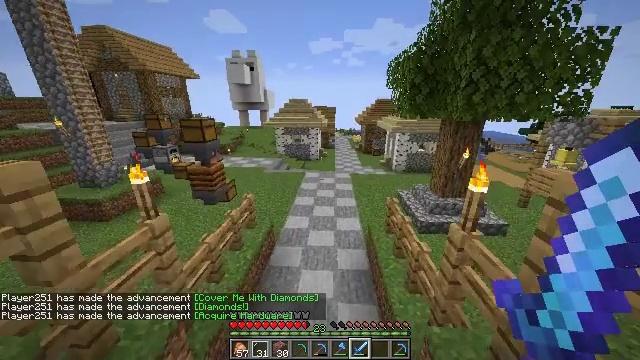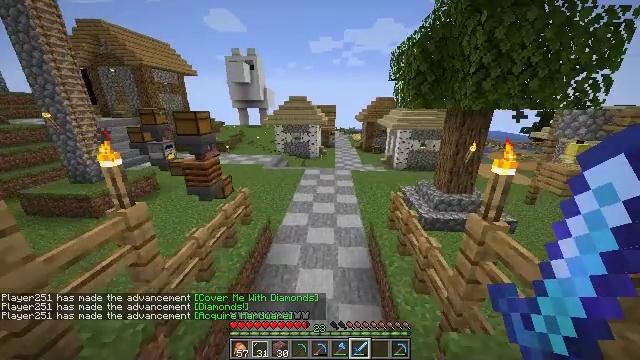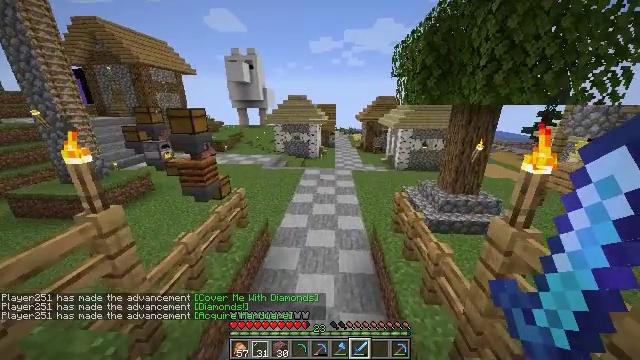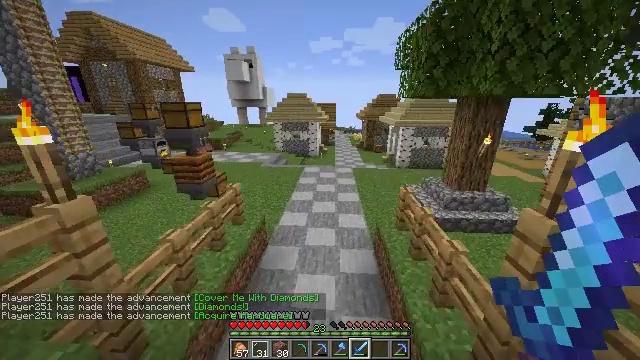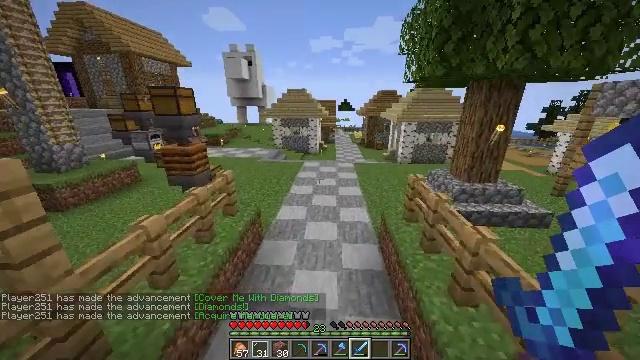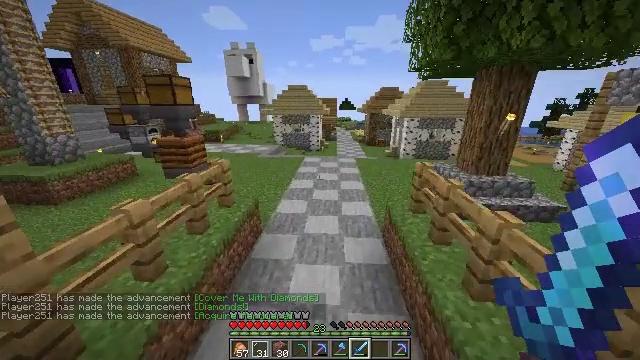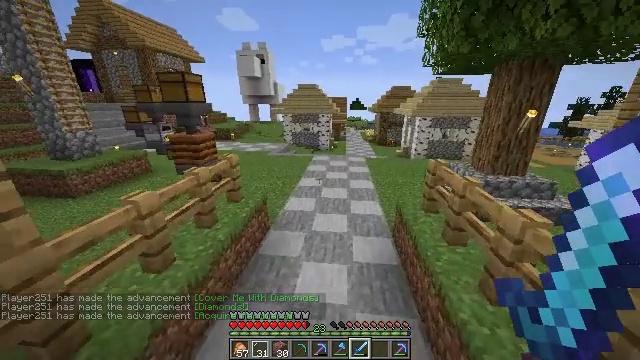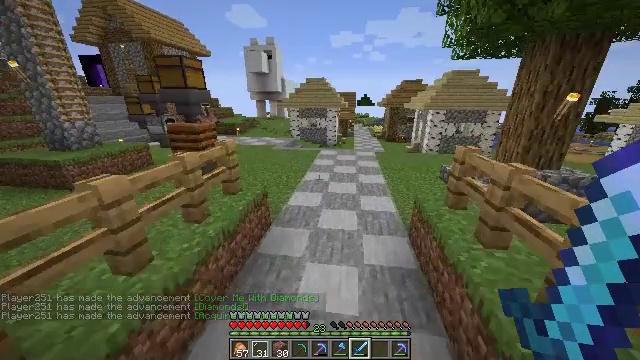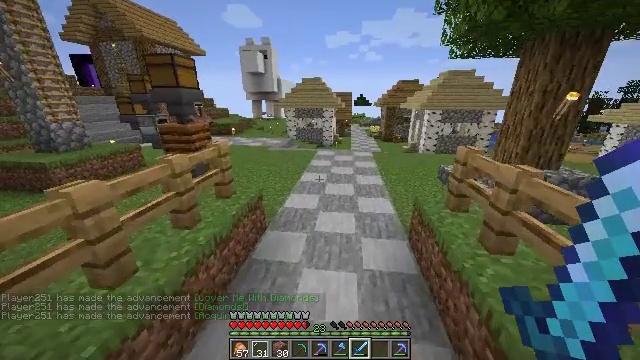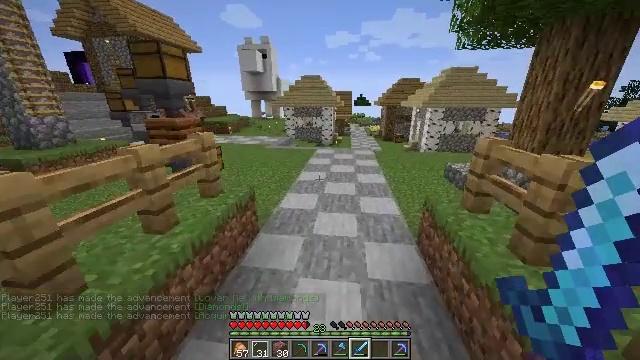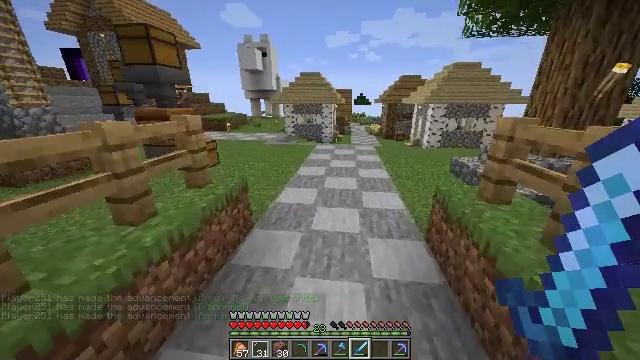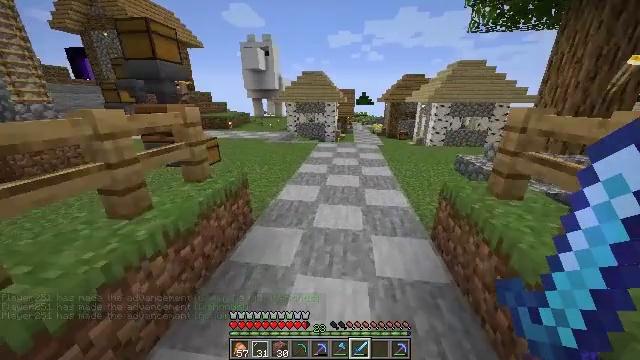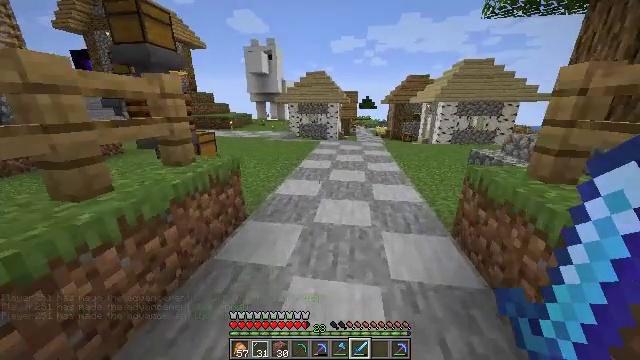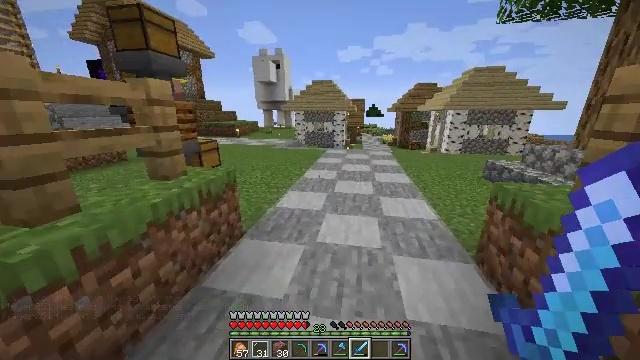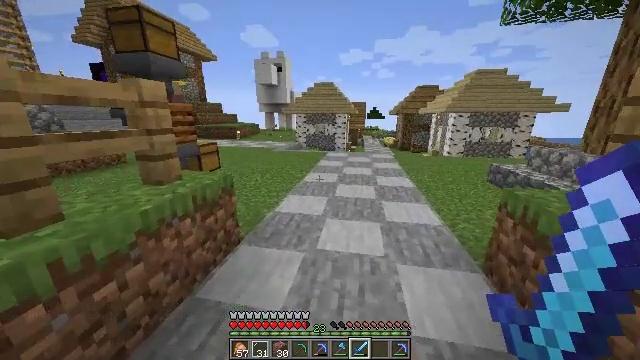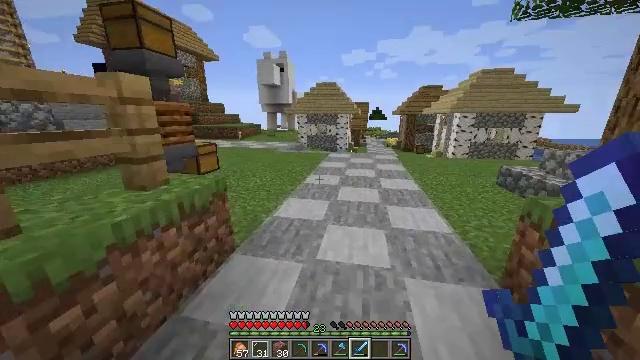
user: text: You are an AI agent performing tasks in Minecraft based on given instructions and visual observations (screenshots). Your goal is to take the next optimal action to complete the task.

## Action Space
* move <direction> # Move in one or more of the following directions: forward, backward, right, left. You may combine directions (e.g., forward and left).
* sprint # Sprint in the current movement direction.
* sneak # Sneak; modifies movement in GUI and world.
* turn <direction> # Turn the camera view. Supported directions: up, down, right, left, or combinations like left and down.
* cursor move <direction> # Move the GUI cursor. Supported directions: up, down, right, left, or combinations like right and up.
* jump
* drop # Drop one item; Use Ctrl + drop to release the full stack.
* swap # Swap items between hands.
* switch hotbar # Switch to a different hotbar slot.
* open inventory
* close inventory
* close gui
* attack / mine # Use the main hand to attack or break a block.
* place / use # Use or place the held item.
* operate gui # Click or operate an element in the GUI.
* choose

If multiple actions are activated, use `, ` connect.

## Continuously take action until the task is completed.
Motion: motion action
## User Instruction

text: Open your crafting interface to make an emerald.
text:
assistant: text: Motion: move forward
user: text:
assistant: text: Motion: move forward, jump
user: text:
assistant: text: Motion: move forward, jump
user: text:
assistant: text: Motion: move forward, jump
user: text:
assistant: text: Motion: move forward, jump
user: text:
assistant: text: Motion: move forward, turn left, jump
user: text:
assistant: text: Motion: move forward, turn left
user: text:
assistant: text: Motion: move forward
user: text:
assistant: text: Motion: move forward
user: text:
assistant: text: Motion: move forward
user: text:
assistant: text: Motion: move forward, sprint
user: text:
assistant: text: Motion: move forward, sprint, turn up
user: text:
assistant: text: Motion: move forward, sprint, turn left and up
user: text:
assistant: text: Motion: move forward
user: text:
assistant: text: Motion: move forward
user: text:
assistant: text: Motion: move forward
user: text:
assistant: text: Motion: move forward
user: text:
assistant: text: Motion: move forward
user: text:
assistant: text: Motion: move forward
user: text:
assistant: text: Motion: move forward
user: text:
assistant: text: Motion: move forward, sprint
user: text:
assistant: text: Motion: move forward, sprint, turn left
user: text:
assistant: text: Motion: move forward, sprint, turn left
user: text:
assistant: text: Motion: move forward, turn left
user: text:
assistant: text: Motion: move forward, turn left and up
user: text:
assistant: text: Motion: move forward, turn left and up
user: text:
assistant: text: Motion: move forward, turn left and up
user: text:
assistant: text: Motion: move forward, turn left
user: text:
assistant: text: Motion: move forward, sprint, turn left
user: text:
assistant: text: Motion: move forward, sprint